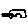
Label: car